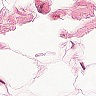
Metastatic tissue present: no